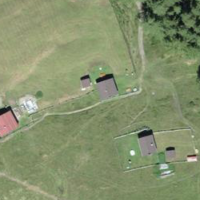
EUNIS habitat code: 26
Species observed at this site:
Arnica montana